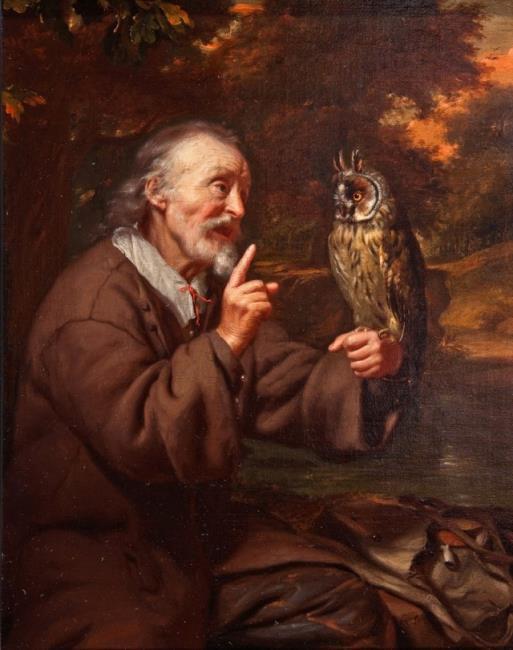
Title: Old man with an owl on his hand
Artist: Richard Morris according to Kunsthandel Bijl-Van Urk and Pamela Fowler, who prepares a monograph abut Carel de Moor
Earliest date: 1675
Latest date: 1689
Genre: painting
Iconography: Tobacco
Keywords: genre, in a landscape, one human figure, knee-length portrait, old man, head to the right, body facing right, sitting, pointing, owls (guide term), bag (clothing accessory), pipe